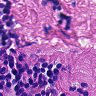
Metastatic tissue present: no